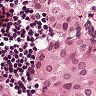
Metastatic tissue present: yes